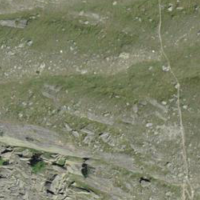
EUNIS habitat code: 31
Species observed at this site:
Oenanthe oenanthe
Turdus philomelos
Anthus spinoletta
Turdus viscivorus
Buteo buteo
Prunella collaris
Sylvia atricapilla
Alauda arvensis
Cuculus canorus
Phoenicurus ochruros
Sitta europaea
Nucifraga caryocatactes
Falco tinnunculus
Corvus corax
Picus viridis
Periparus ater
Monticola saxatilis
Linaria cannabina
Troglodytes troglodytes
Passer domesticus
Fringilla coelebs
Ptyonoprogne rupestris
Carduelis carduelis
Turdus merula
Emberiza cia
Turdus pilaris
Pyrrhocorax graculus
Aquila chrysaetos
Delichon urbicum